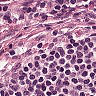
Metastatic tissue present: no